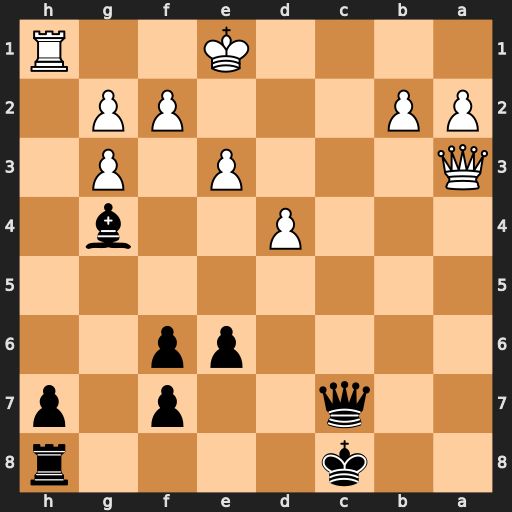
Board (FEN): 2k4r/2q2p1p/4pp2/8/3P2b1/Q3P1P1/PP3PP1/4K2R
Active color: b
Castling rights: K
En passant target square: -
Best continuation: Qc1#